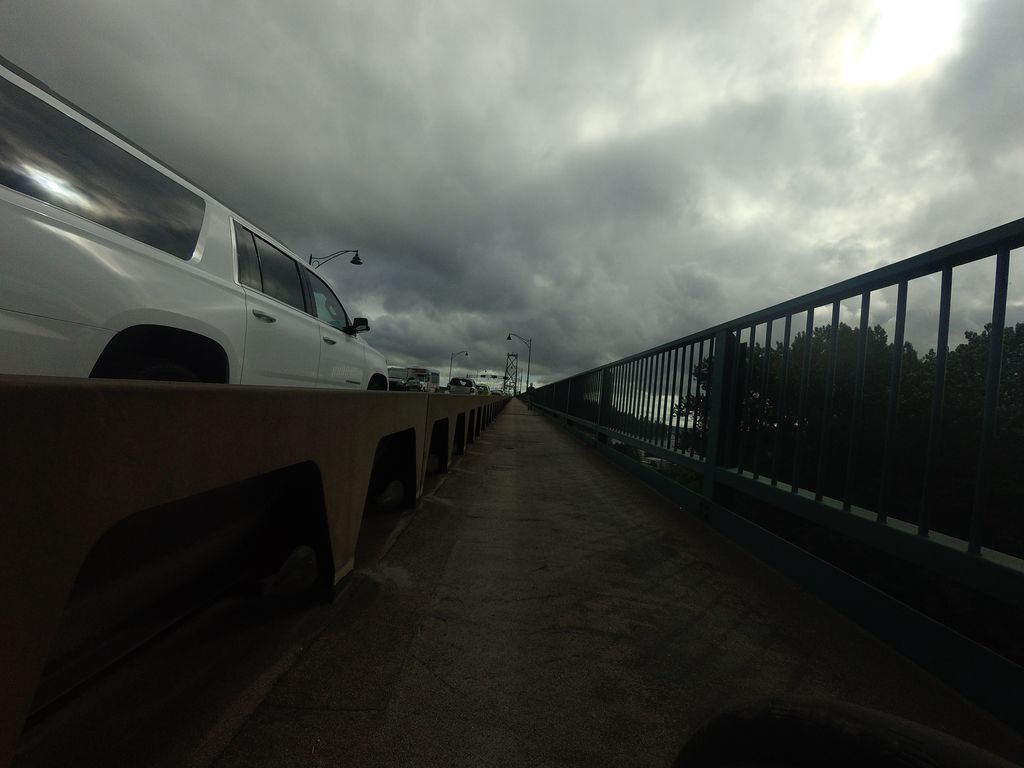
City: vancouver